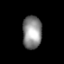
Tissue: lung
Cell type: Others
Senescence score: 0.2011
Nuclear area (px): 624
Mean DAPI intensity: 139.051